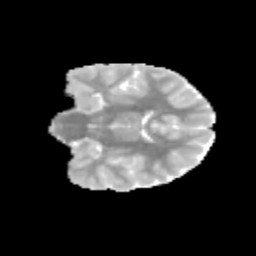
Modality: MD
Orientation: coronal
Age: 12
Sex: male
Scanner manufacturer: siemens
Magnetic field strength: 3 T
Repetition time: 3.8 s
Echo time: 0.07 s